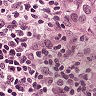
Metastatic tissue present: yes